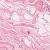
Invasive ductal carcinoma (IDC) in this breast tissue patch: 0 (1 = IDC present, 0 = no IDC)